Interaction volume radius: 10 \u00c5
Interaction volume height: 30 \u00c5
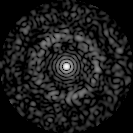
Disorder parameter: 0.837